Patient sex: F
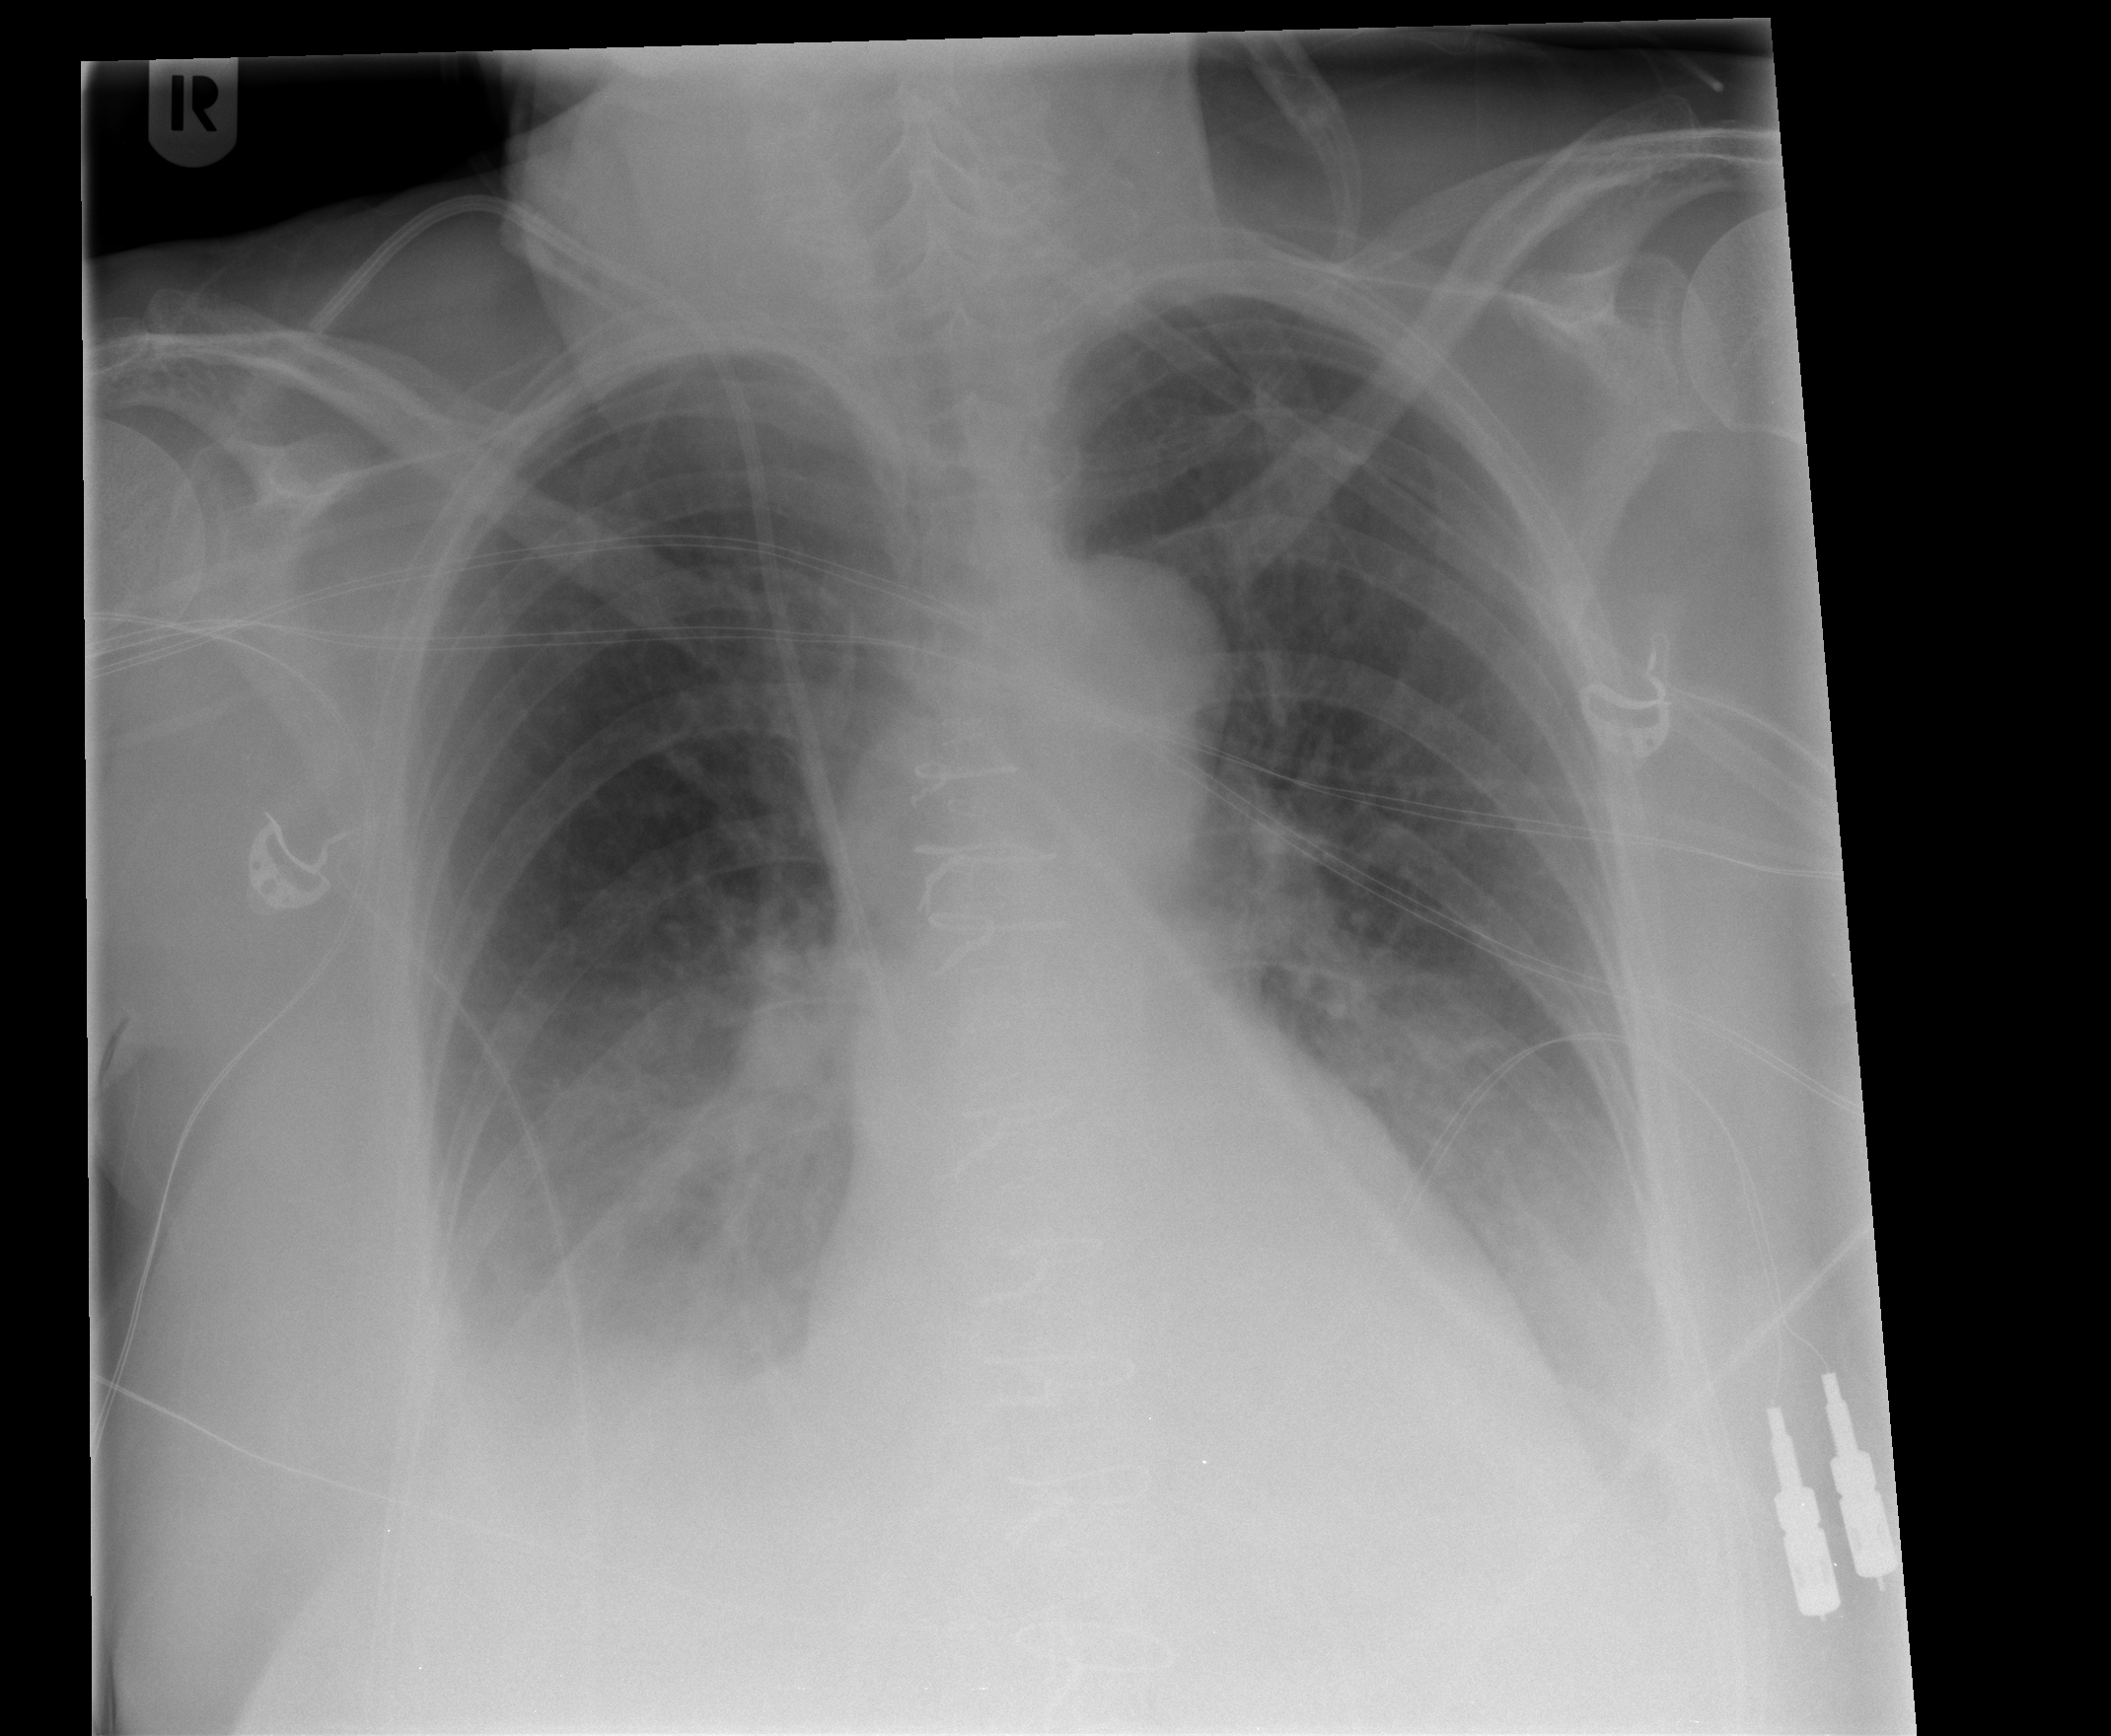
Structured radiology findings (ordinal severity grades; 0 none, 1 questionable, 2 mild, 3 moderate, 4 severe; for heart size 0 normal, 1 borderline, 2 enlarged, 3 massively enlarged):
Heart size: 0
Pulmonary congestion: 1
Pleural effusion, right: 2
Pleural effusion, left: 2
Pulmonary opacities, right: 0
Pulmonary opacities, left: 0
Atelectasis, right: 2
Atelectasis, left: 2